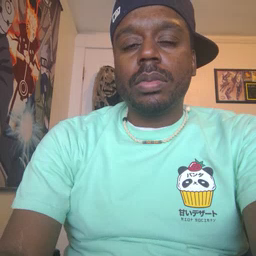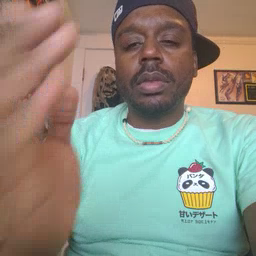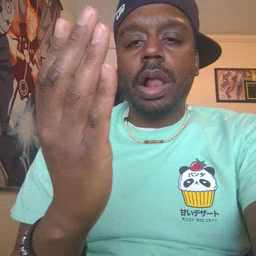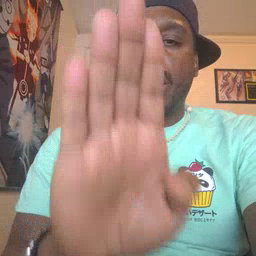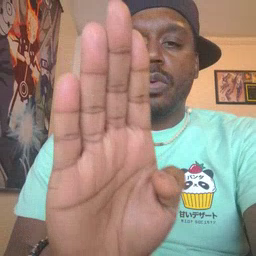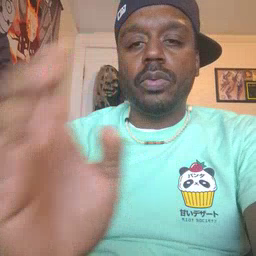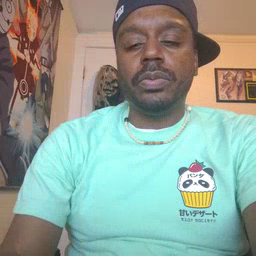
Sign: close